Question: I'm dockerizing a little script I made, it worked fine but I did something wrong and now, I can't send any env_var.
Even a simple "echo $VAR" doesn't work

Here is my docker-compose. (I added random strings for variables)
(EDITED)
'''
version: '3'
services:
bot:
build:
context: .
args:
- CLIENT_ID=9c3e
- LOGIN=Cibre
- PASSWORD=sie172h971342e41
- USER_ID=3240
- TOKEN_BOT=1120Y62B-YjoX_4LMCG7foK8
'''
Now I have this error :
<URL>
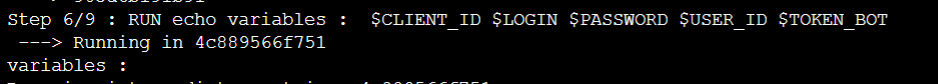
Answer: Environment variables are only available at runtime, not buildtime
If you need those variables to build the container, then you want 'args'
'''
services:
bot:
build:
context: .
args:
- CLIENT_ID=9c36e
...
'''
however, you really should not echo passwords and tokens as plaintext
Also, you cannot use 'image' and 'build' in Docker Compose at the same time